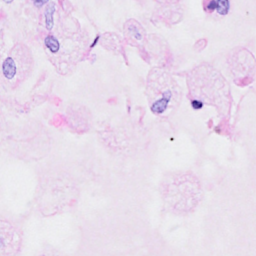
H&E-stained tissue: Breast